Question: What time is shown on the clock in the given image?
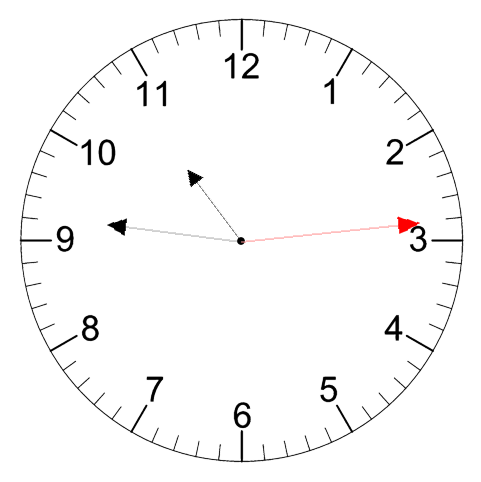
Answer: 10:46:14